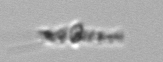
Label: detritus